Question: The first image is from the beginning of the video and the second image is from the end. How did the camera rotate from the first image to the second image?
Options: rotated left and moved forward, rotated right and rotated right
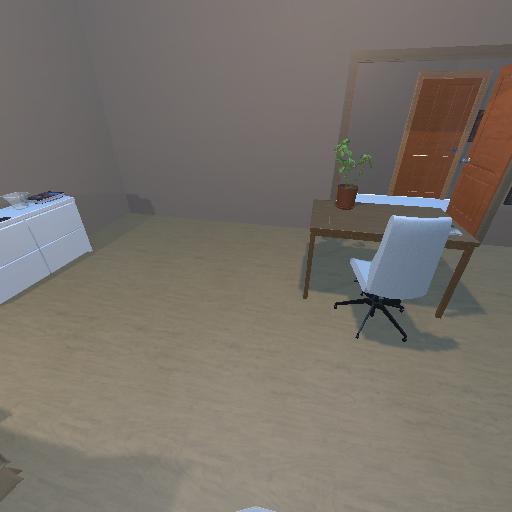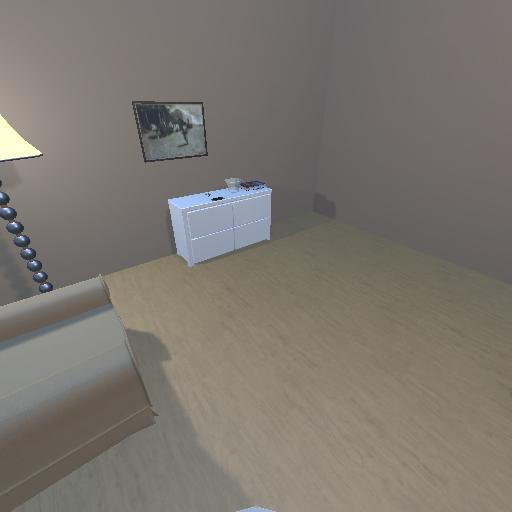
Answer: rotated left and moved forward